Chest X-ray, AP view. Patient: 62 years old, sex F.
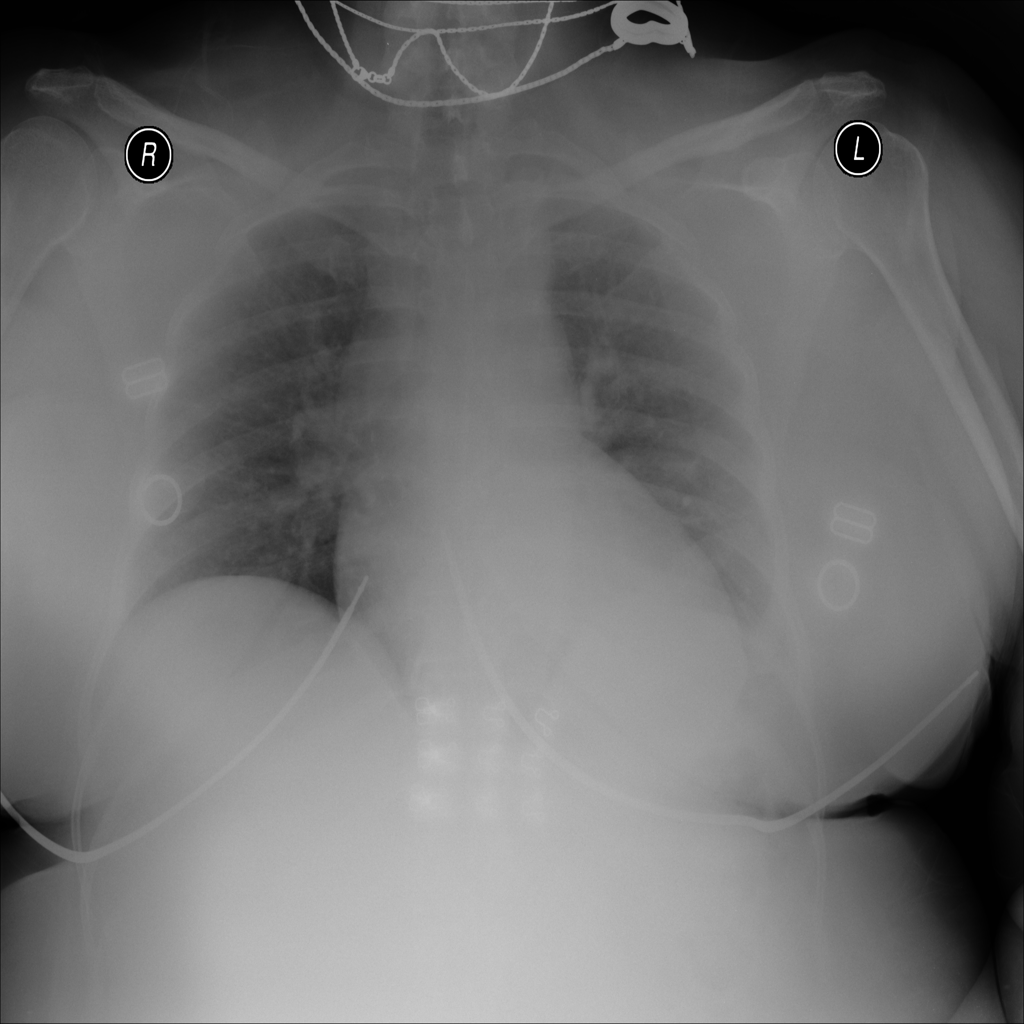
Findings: Atelectasis